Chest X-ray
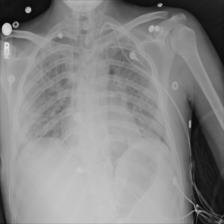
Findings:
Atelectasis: negative
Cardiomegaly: negative
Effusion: negative
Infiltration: positive
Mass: negative
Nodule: negative
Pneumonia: negative
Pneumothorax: negative
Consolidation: negative
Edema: negative
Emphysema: negative
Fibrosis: negative
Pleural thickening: negative
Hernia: negative